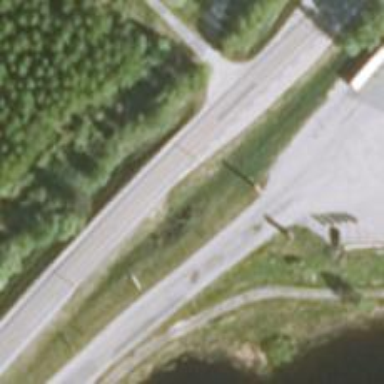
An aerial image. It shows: Asphalt road designated as trunk highway.